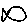
Label: fish